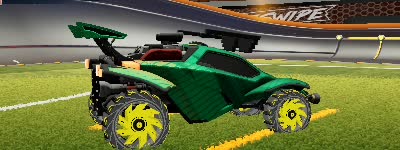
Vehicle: octane